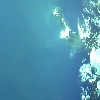
Label: water